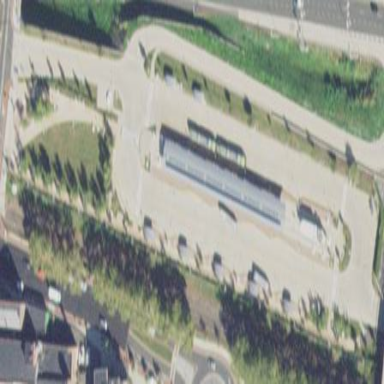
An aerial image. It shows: Bus station which is also public transport station.